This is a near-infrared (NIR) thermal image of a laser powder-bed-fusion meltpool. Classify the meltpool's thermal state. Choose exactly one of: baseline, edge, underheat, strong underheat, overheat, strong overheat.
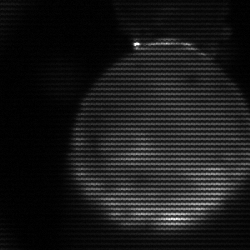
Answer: edge